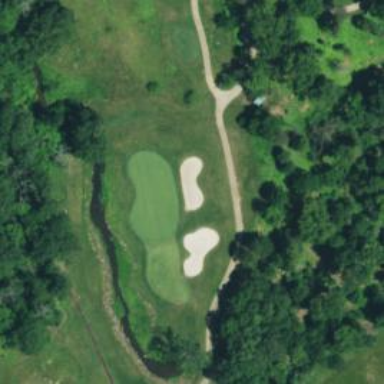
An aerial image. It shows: Service road used as golf cart path.